Field crop: maize
Growth stage: 2
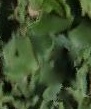
Species: maize